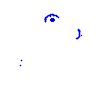
Particle: kaon